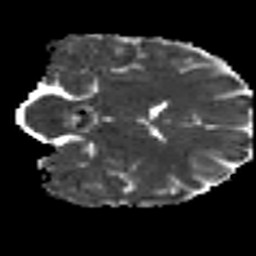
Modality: MD
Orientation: coronal
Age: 26
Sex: female
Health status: ill
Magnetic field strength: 3 T
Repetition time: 8.4 s
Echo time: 0.0926 s